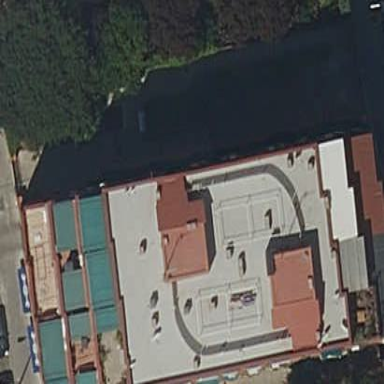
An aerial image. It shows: Image showing building with apartments.